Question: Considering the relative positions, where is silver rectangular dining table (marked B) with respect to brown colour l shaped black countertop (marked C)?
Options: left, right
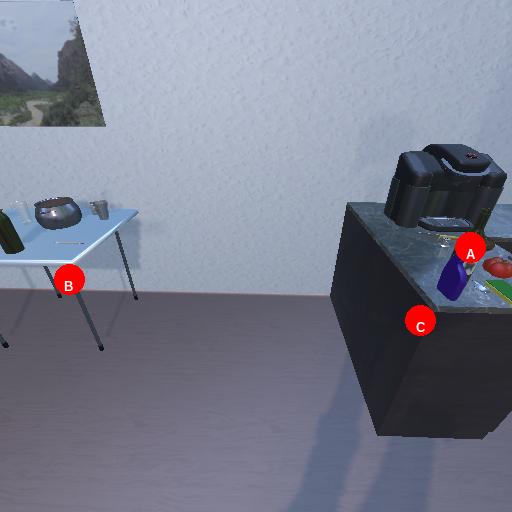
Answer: left